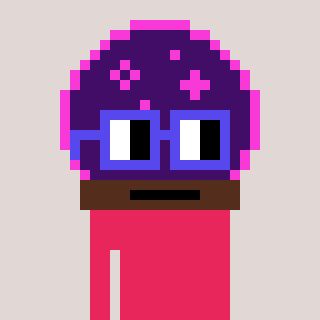
a pixel art character with square blue glasses, a crystalball-shaped head and a redpinkish-colored body on a warm background